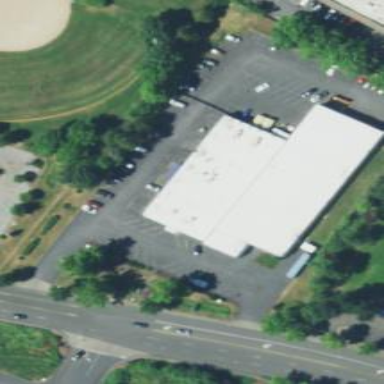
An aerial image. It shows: Car rental facility.